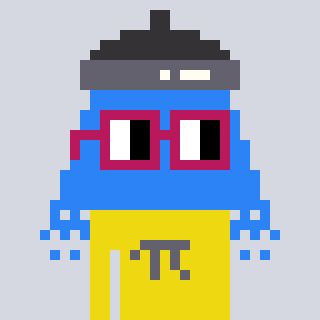
a pixel art character with square dark red glasses, a shower-shaped head and a yellow-colored body on a cool background